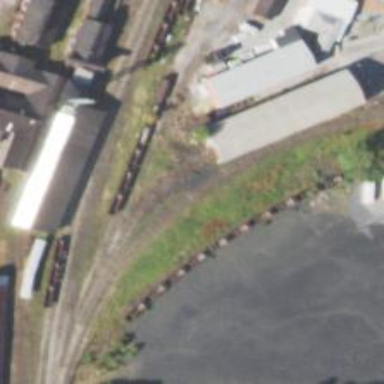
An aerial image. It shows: Narrow gauge railway.